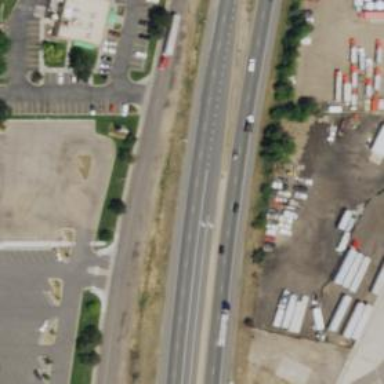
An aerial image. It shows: Expressway with asphalt surface categorized as trunk highway.